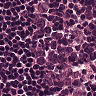
Metastatic tissue present: no